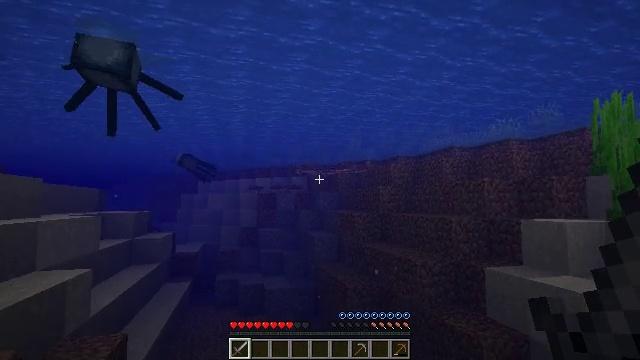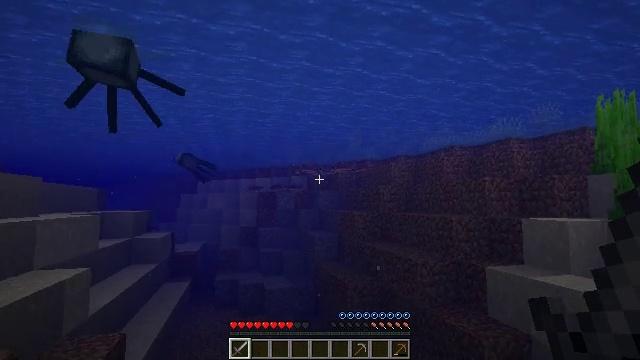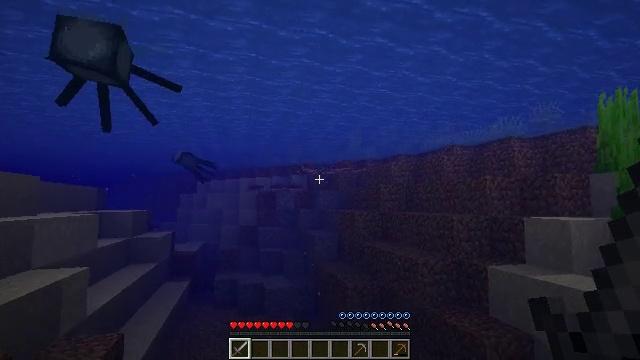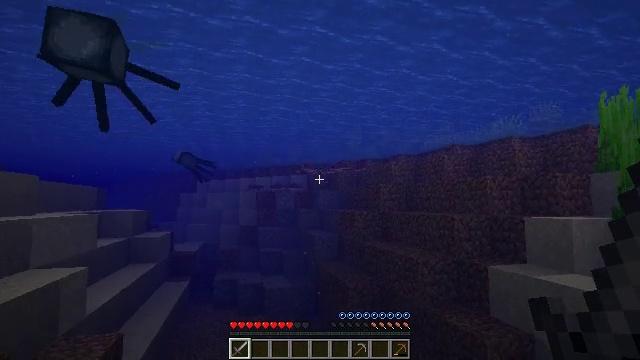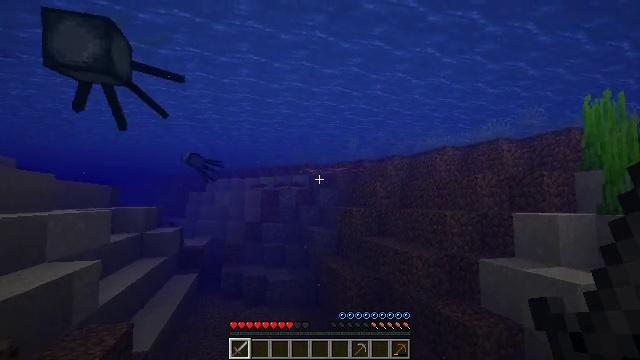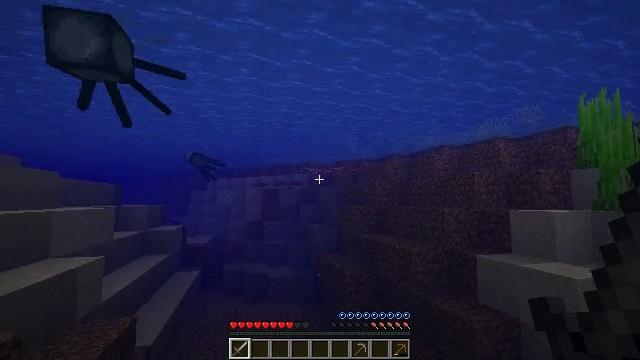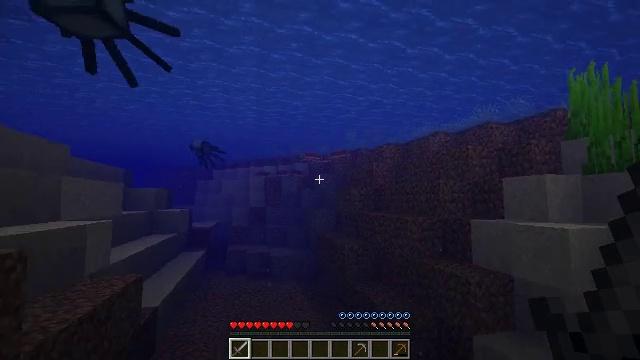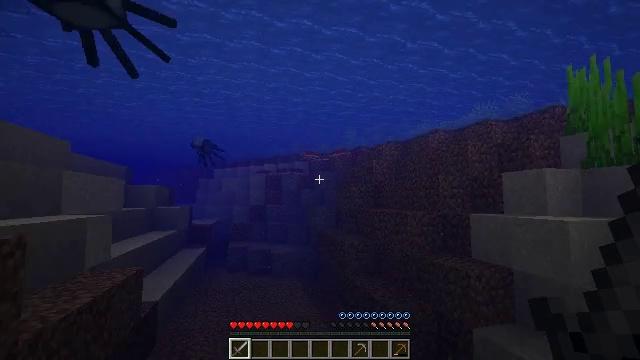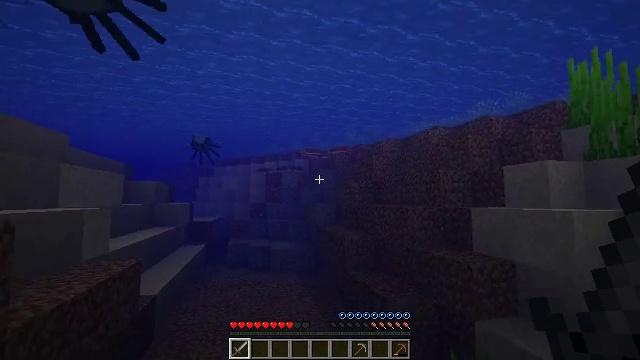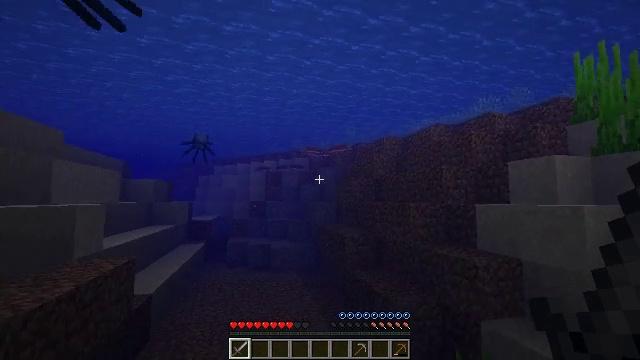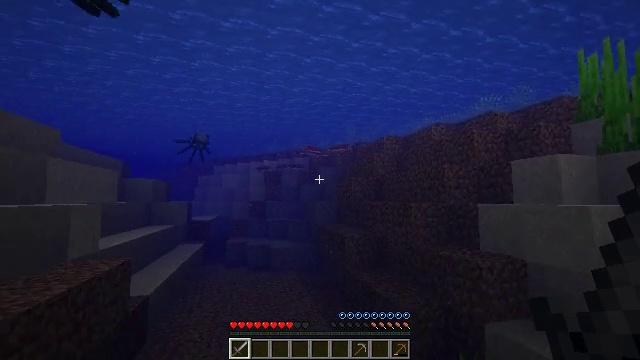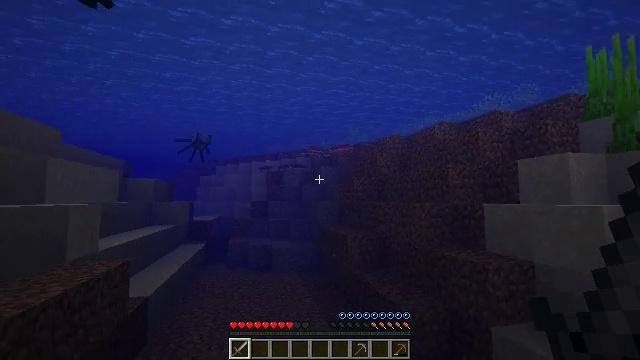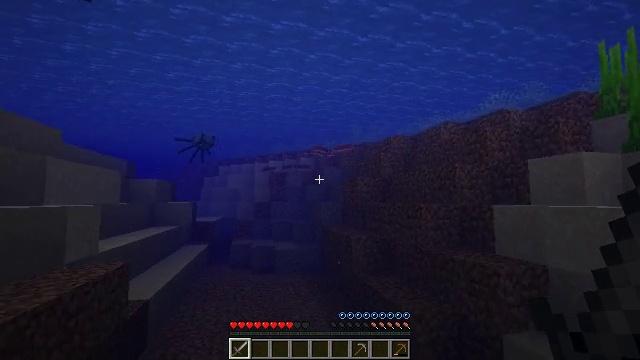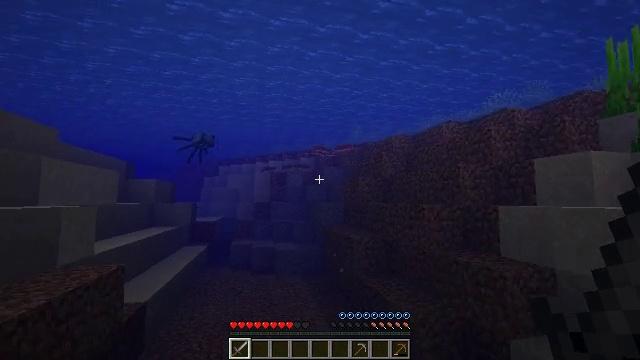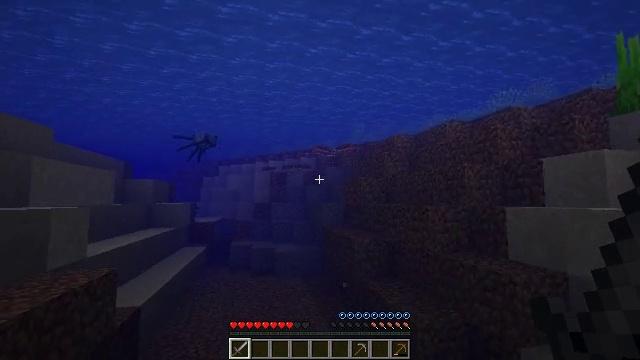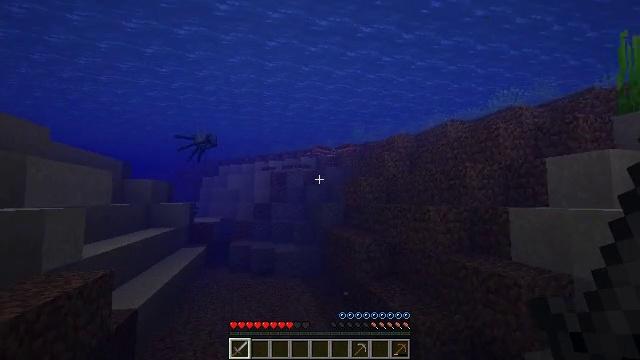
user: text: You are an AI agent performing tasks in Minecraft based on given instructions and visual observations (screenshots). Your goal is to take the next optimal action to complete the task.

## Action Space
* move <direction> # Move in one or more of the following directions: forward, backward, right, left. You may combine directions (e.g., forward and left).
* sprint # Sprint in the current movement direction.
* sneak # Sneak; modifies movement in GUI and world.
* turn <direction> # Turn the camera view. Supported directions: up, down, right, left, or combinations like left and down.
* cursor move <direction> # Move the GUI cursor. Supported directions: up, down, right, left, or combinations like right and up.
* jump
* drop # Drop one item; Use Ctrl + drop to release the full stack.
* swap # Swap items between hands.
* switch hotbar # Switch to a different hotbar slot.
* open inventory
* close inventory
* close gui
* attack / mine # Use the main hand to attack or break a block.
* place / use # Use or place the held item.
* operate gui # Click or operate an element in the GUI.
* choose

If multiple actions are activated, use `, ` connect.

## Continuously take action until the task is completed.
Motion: motion action
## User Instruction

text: Hunt a salmon.
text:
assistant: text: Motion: move forward
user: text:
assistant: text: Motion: move forward
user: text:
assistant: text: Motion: move forward, sprint
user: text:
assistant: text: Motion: move forward, sprint
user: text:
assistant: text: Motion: move forward, sprint
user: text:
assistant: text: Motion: move forward, sprint
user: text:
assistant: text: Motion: move forward, sprint
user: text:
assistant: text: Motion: move forward, sprint
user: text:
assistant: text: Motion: move forward
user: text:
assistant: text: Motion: move forward
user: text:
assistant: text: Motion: move forward
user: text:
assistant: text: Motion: move forward
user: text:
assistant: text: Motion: move forward
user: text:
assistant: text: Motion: move forward
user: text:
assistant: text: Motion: move forward
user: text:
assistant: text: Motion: move forward, turn left and up
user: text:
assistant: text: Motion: move forward
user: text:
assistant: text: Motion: move forward, turn down
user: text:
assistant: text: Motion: move forward
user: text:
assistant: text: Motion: move forward
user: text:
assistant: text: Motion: move forward
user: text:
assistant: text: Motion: move forward
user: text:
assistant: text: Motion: move forward
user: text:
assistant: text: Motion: move forward
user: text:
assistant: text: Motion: move forward
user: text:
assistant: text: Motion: move forward
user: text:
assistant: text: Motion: move forward, turn right and up
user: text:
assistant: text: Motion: move forward, turn right and up
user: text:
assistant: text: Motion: move forward
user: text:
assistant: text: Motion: move forward